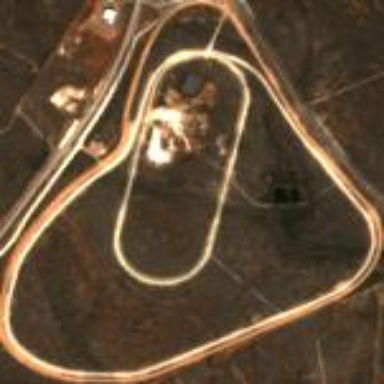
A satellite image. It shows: Raceway road.